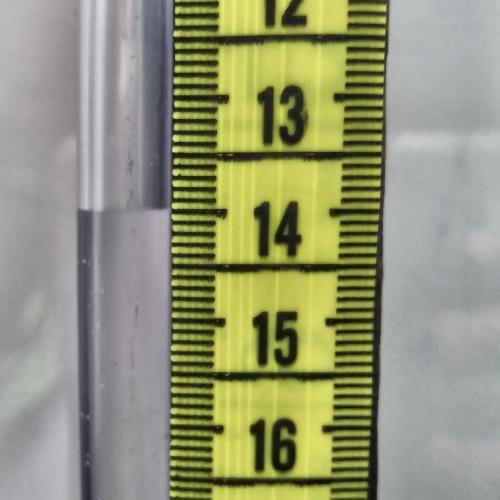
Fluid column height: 14.0 cm